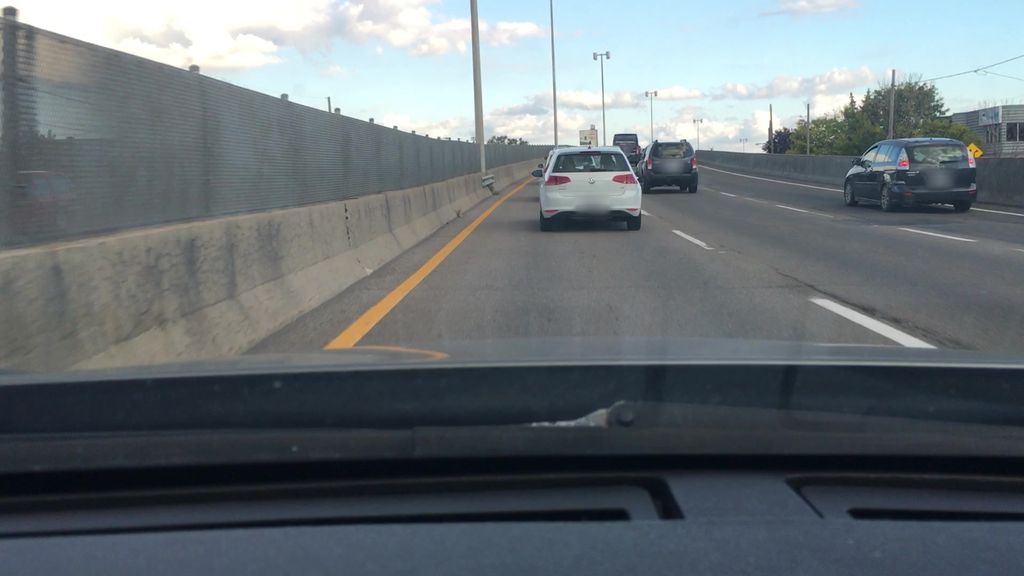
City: montreal